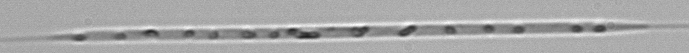
Label: Rhizosolenia